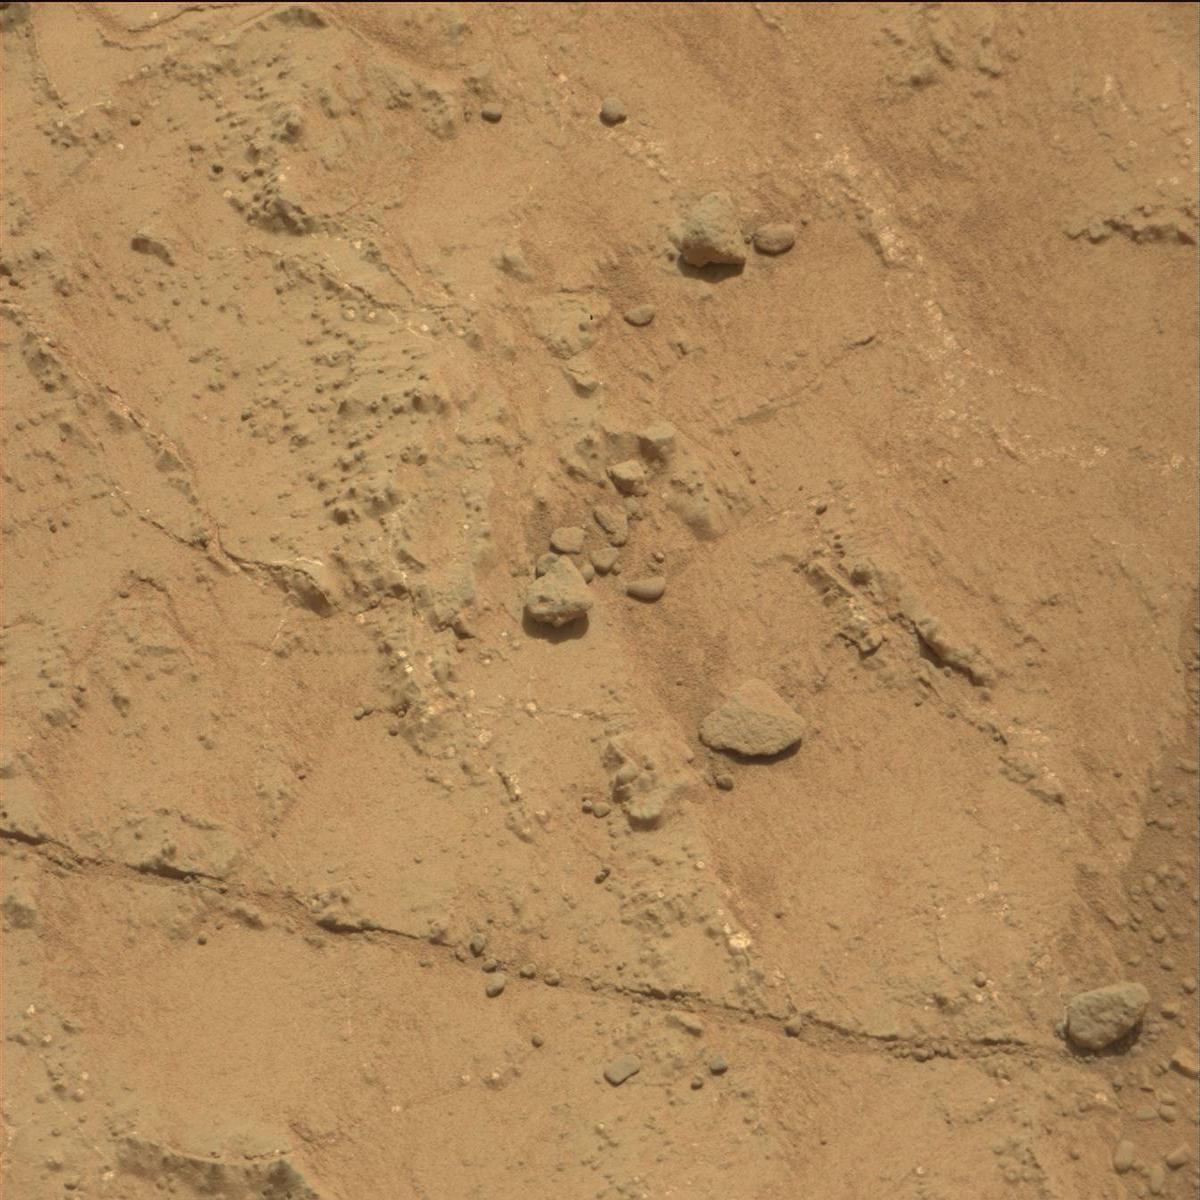
Terrain classes present: Bedrock, Rock, Sand / Soil